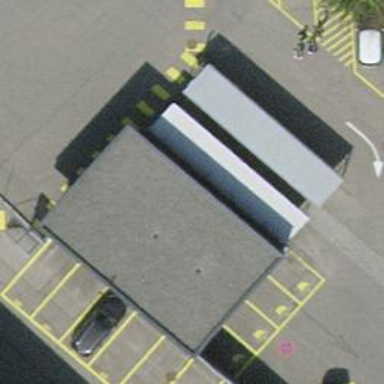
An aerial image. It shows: View of roof of building.